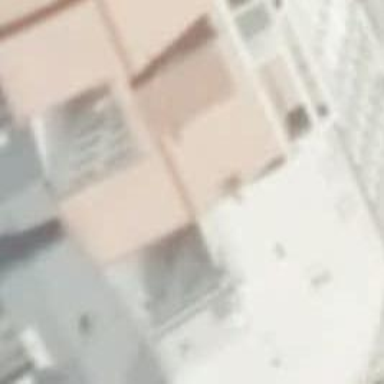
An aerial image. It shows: Part of building.